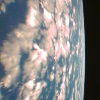
Label: cloud